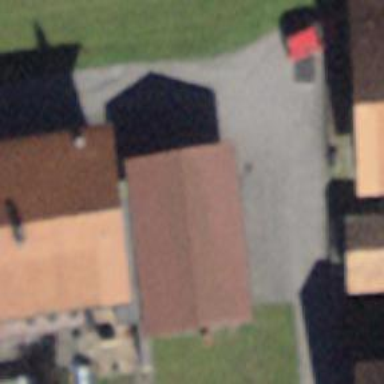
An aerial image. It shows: Garage.